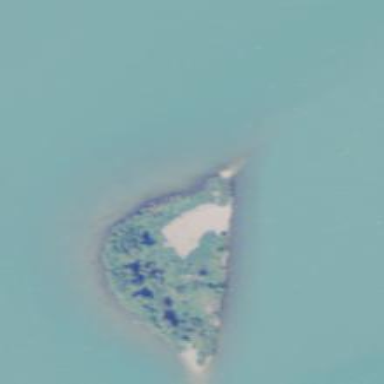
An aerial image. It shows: Islet.